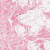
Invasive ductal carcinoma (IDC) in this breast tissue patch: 0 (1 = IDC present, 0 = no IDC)